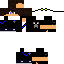
A male human skin with dark skin, wearing brown long hair dressed in a blue hoodie and black pants, featuring a closed mouth.